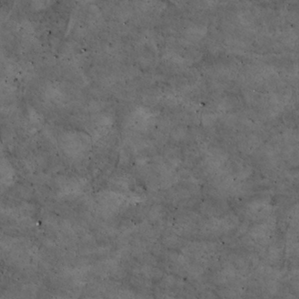
Label: non_frost